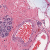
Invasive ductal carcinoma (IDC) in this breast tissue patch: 0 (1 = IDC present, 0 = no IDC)